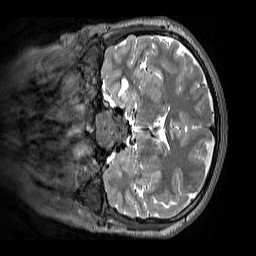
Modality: T2w
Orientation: coronal
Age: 12
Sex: male
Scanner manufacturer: siemens
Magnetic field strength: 3 T
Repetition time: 3.2 s
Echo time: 0.408 s